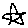
Label: star